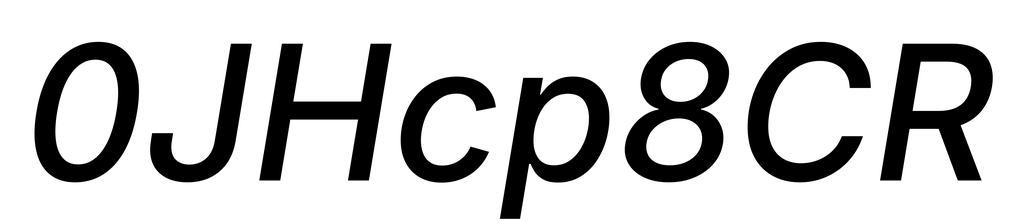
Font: Inter-Italic_Medium_Italic